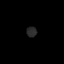
Tissue: skin
Cell type: Fibroblasts
Senescence score: 0.2585
Nuclear area (px): 111
Mean DAPI intensity: 38.595